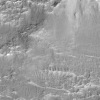
Atmospheric dust classification: not_dusty